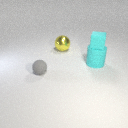
small gray rubber sphere in front of large cyan rubber cylinder